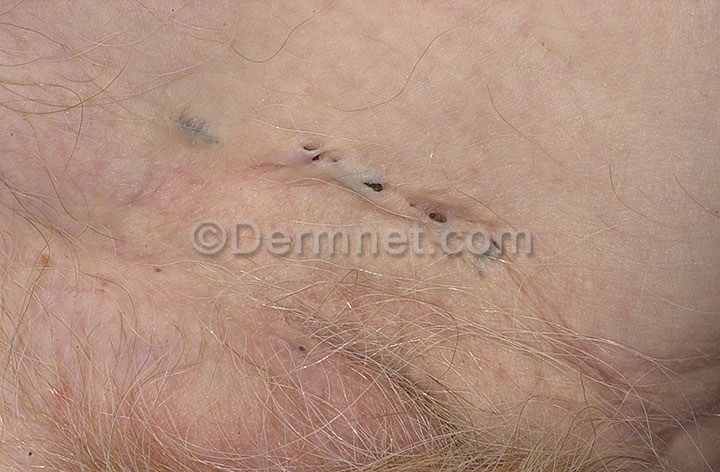
Disease: Acne and Rosacea Photos